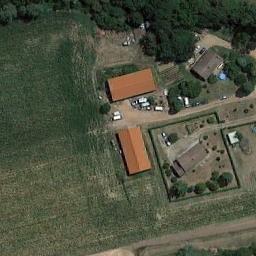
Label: sparse_residential